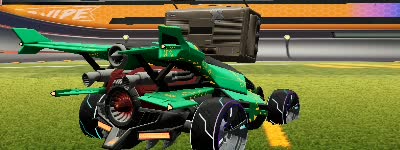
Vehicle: aftershock